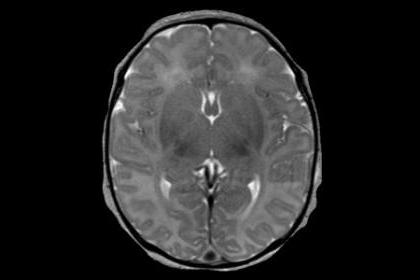
Label: notumor